Question: I am trying to receive images from my .NET web services formatted like base64array. If I browse my web services from Chrome I can use them normally, but when I call them from my Android app using ksoap2 I get an exception.
That is how Chrome shows the correct base64array:

(Yes, the 3 images are the same, so the 3 base64array are the same too)
And this is the code that I am using to call this web service (I am using other web services normally):
'''
envelope = new SoapSerializationEnvelope(SoapEnvelope.VER11);
envelope.bodyOut = requestFotografias;
envelope.dotNet = true;
envelope.setOutputSoapObject(requestFotografias);
transporte = new HttpTransportSE(URL);
try
{
transporte.call(SOAP_ACTION_DOWNLOAD_PHOTO, envelope);
SoapObject result = (SoapObject) envelope.getResponse(); //Exception in this line
for (int i = 0; i < result.getAttributeCount(); i++)
{
SoapObject object = (SoapObject) result.getAttribute(i);
byte[] imagen = (byte[]) object.getAttribute(0);
this.listaImagenes.add(imagen);
}
}
catch (Exception e)
{
correcto = false;
System.out.println(e.toString());
}
'''
This is the code of my webservice (C#):
'''
[WebMethod]
public List<Byte[]> DownloadImages(int idEstablecimiento)
{
List<CAD.fotografia> listaFotografias = new List<CAD.fotografia>();
listaFotografias = BLL.Fotografia.GetAllFotografiasFromEstablecimiento(idEstablecimiento);
List<Byte[]> listaImagenes = new List<Byte[]>();
foreach (CAD.fotografia fotografia in listaFotografias)
{
string path = fotografia.ruta_fotografia.ToString();
FileStream objfilestream = new FileStream(path, FileMode.Open, FileAccess.Read);
Byte[] imagen = new byte[objfilestream.Length];
objfilestream.Read(imagen, 0, imagen.Length);
listaImagenes.Add(imagen);
}
return listaImagenes;
}
'''
The exception that I get is in spanish so I will not post it here, but is something related to System.FormatException and System.Number.StringToNumber, wich makes not too much sense since I am just using binary...
Edit: this is the full exception trace:
'''
SoapFault - faultcode: 'soap:Client' faultstring: 'System.Web.Services.Protocols.SoapException: El servidor no puede leer la solicitud. ---> System.InvalidOperationException: Error en el documento XML (1, 336). ---> System.FormatException: La cadena de entrada no tiene el formato correcto.
en System.Number.StringToNumber(String str, NumberStyles options, NumberBuffer& number, NumberFormatInfo info, Boolean parseDecimal)
en System.Number.ParseInt32(String s, NumberStyles style, NumberFormatInfo info)
en Microsoft.Xml.Serialization.GeneratedAssembly.XmlSerializationReader1.Read12_DownloadImages()
en Microsoft.Xml.Serialization.GeneratedAssembly.ArrayOfObjectSerializer4.Deserialize(XmlSerializationReader reader)
en System.Xml.Serialization.XmlSerializer.Deserialize(XmlReader xmlReader, String encodingStyle, XmlDeserializationEvents events)
--- Fin del seguimiento de la pila de la excepcion interna ---
en System.Xml.Serialization.XmlSerializer.Deserialize(XmlReader xmlReader, String encodingStyle, XmlDeserializationEvents events)
en System.Xml.Serialization.XmlSerializer.Deserialize(XmlReader xmlReader, String encodingStyle)
en System.Web.Services.Protocols.SoapServerProtocol.ReadParameters()
--- Fin del seguimiento de la pila de la excepcion interna ---
en System.Web.Services.Protocols.SoapServerProtocol.ReadParameters()
en System.Web.Services.Protocols.WebServiceHandler.CoreProcessRequest()' faultactor: 'null' detail: org.kxml2.kdom.Node@42d06478
'''
Any idea about what can cause this troubles or how to debug it? Remember that I can access to the other web services in the same server.
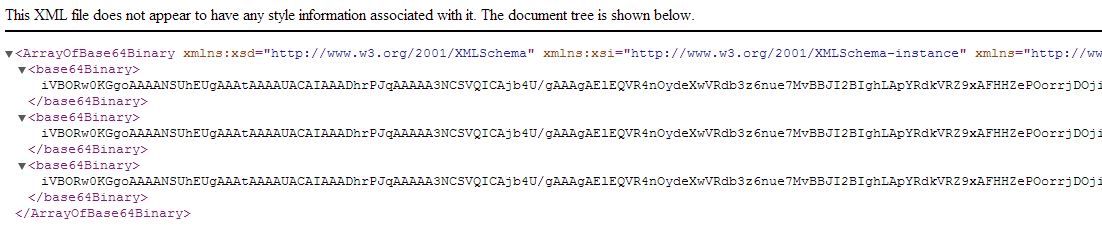
Answer: Make sure idEstablecimiento is an int value.